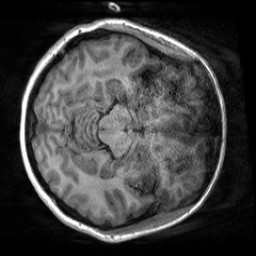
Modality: T1w
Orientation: axial
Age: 23
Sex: female
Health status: healthy
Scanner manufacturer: siemens
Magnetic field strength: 3 T
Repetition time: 2 s
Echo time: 0.00232 s